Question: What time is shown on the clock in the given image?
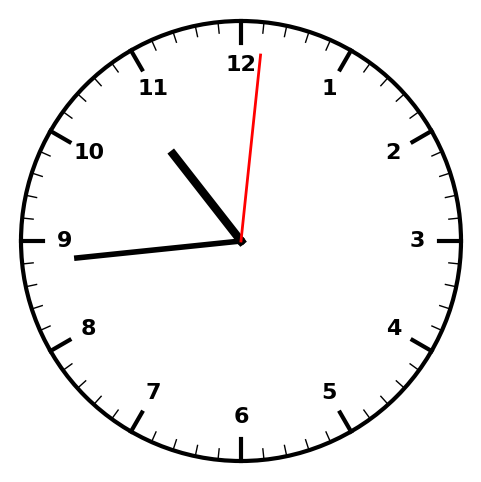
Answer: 10:44:01